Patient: sex M, age 26
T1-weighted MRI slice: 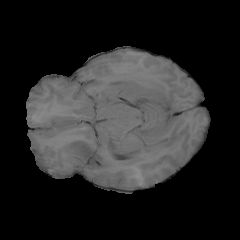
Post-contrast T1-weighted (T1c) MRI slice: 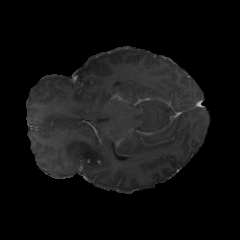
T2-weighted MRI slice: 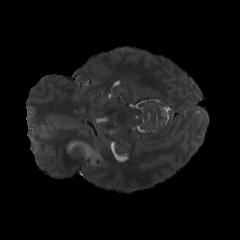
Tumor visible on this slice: yes
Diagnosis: Astrocytoma, IDH-mutant
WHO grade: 4